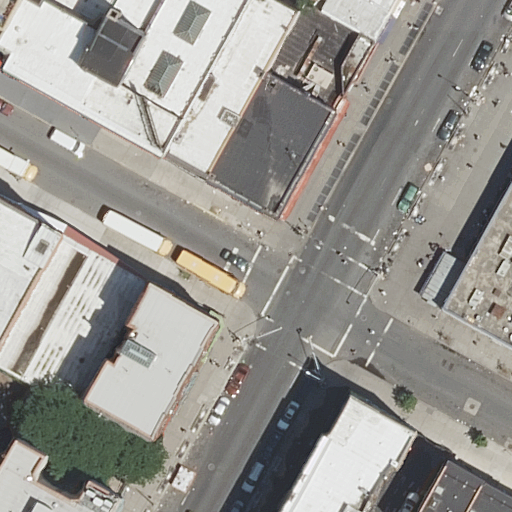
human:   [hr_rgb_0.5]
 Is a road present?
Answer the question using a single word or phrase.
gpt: yes

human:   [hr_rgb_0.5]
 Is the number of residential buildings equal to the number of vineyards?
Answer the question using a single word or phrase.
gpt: no

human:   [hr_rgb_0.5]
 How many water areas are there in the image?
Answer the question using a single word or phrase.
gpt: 0

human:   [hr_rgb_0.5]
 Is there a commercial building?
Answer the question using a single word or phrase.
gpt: no

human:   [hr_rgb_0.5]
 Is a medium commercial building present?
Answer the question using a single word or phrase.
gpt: no

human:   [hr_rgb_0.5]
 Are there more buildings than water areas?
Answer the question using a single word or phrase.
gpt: yes

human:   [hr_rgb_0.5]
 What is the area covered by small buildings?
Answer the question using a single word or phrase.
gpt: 198m2

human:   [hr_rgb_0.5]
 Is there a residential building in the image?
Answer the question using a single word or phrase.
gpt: yes

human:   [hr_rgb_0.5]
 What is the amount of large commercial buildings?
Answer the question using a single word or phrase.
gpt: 0

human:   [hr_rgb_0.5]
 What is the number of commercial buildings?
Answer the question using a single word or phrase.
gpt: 0

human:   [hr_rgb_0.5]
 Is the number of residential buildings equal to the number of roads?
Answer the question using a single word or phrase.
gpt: no

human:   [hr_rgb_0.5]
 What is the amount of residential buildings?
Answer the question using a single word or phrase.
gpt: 16

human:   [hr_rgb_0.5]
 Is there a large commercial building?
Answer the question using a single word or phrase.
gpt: no

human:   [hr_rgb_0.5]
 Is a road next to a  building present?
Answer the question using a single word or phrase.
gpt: yes

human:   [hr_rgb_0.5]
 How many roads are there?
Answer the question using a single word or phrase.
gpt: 4

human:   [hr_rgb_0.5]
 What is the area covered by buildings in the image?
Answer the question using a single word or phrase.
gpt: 4799m2

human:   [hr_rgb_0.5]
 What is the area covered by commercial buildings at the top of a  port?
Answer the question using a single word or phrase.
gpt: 0m2

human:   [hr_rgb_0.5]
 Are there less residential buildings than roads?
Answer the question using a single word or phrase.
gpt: no

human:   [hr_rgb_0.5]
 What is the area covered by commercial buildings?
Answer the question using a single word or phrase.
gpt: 0m2

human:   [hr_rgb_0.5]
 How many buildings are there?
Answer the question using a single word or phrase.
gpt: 16

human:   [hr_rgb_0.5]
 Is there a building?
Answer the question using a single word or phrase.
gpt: yes

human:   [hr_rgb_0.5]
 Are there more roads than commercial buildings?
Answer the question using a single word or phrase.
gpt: yes

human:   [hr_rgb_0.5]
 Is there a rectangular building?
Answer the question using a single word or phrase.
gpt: yes

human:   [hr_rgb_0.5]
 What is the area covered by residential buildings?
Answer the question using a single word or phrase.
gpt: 4799m2

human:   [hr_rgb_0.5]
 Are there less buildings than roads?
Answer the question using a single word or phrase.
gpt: no

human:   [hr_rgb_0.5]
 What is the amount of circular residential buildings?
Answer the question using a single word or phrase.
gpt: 0

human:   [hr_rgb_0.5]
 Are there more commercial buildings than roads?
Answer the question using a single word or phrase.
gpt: no

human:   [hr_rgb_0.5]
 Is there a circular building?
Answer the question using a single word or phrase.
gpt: no

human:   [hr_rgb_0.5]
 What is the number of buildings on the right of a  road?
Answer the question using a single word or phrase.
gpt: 8

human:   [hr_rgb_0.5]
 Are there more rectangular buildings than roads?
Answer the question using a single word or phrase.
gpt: yes

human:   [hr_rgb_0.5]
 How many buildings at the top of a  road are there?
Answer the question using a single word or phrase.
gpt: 9

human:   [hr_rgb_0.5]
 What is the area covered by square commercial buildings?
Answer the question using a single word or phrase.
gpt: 0m2

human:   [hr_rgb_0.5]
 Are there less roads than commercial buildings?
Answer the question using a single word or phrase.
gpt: no

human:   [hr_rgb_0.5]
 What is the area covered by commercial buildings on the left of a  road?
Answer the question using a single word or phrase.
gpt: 0m2

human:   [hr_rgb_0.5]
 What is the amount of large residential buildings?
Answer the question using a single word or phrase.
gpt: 3

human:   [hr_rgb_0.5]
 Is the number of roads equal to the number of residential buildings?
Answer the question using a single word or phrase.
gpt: no

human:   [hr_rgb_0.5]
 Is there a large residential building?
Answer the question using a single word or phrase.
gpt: yes

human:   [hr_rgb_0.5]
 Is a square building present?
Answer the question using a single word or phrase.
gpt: no

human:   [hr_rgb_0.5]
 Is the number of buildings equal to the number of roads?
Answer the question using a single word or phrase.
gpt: no

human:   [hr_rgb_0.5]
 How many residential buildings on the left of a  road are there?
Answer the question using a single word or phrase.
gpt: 13

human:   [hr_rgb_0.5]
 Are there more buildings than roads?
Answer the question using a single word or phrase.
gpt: yes

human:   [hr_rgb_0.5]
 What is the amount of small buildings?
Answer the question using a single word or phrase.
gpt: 5

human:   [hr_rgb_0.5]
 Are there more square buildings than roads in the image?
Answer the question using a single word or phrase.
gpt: no

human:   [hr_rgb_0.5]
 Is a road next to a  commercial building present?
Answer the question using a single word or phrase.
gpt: no

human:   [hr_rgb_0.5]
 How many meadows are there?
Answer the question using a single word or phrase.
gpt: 0

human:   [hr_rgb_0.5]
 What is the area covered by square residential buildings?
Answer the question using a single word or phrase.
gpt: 0m2

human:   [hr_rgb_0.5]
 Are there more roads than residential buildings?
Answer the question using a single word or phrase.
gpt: no

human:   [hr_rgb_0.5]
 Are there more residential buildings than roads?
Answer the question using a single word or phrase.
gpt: yes

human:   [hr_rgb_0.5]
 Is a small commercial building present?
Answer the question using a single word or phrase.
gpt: no

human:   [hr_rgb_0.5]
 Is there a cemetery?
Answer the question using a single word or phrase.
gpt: no

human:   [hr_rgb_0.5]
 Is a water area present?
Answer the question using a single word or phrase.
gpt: no

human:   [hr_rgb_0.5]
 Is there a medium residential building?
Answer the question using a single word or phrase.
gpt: yes

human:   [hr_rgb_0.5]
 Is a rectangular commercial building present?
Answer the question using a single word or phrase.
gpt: no

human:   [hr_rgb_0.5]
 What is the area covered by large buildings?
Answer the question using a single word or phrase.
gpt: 2638m2

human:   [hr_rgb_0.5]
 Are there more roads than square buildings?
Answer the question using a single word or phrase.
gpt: yes

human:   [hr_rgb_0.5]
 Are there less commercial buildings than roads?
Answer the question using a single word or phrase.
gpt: yes

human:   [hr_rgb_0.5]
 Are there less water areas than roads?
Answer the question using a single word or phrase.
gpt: yes

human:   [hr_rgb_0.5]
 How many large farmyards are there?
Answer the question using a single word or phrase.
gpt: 0

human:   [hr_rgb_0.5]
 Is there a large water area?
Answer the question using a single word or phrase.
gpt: no

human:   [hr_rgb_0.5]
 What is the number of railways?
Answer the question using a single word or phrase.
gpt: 0

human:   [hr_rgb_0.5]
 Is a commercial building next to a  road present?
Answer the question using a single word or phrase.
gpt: no

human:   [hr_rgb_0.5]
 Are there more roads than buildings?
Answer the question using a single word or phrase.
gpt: no

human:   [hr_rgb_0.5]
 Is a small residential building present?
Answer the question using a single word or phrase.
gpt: yes

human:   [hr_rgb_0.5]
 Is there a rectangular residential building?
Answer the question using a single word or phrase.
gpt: yes